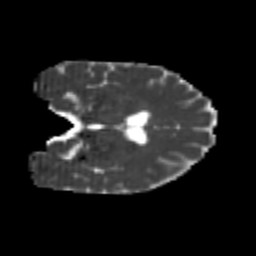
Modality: MD
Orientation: coronal
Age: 24
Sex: female
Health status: healthy
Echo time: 0.074 s